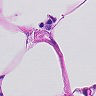
Metastatic tissue present: no